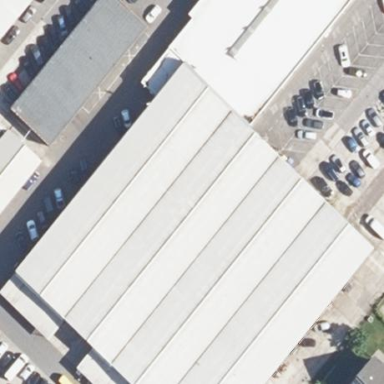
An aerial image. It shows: Industrial building.